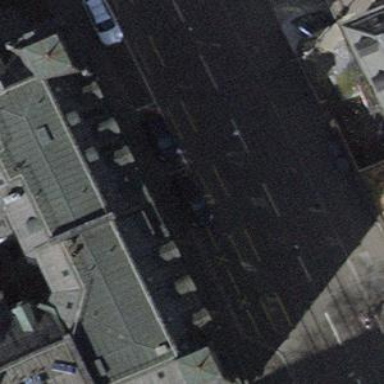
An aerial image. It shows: Parking lane designated for parking.